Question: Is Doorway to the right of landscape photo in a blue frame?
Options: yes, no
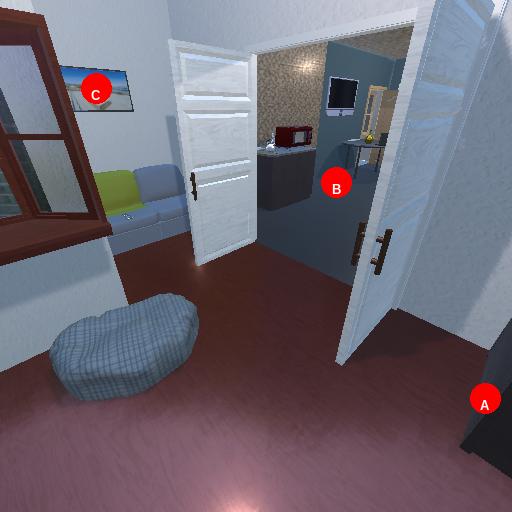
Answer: yes